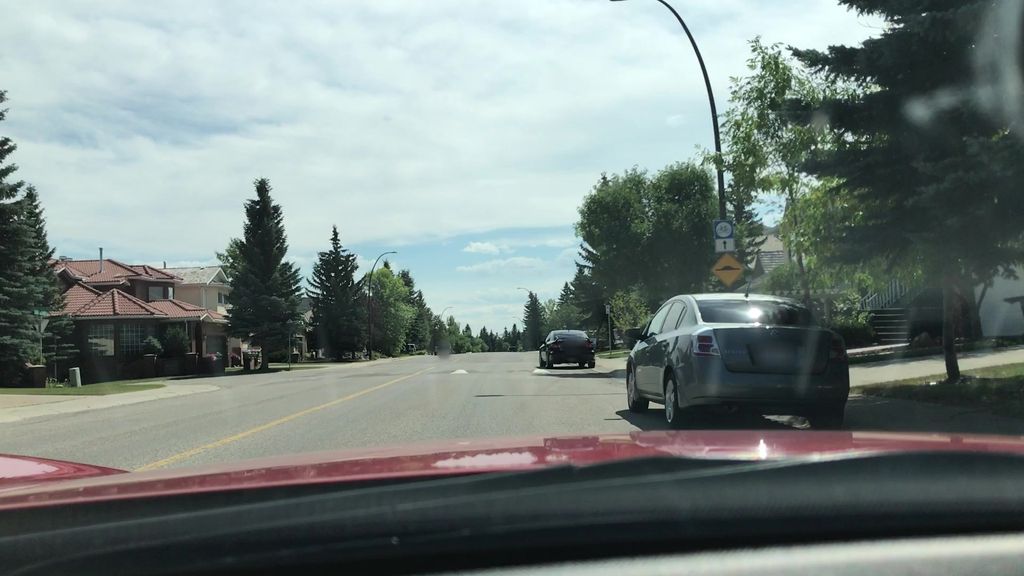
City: calgary